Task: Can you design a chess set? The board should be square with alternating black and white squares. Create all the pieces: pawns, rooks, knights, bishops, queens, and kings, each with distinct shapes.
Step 796:
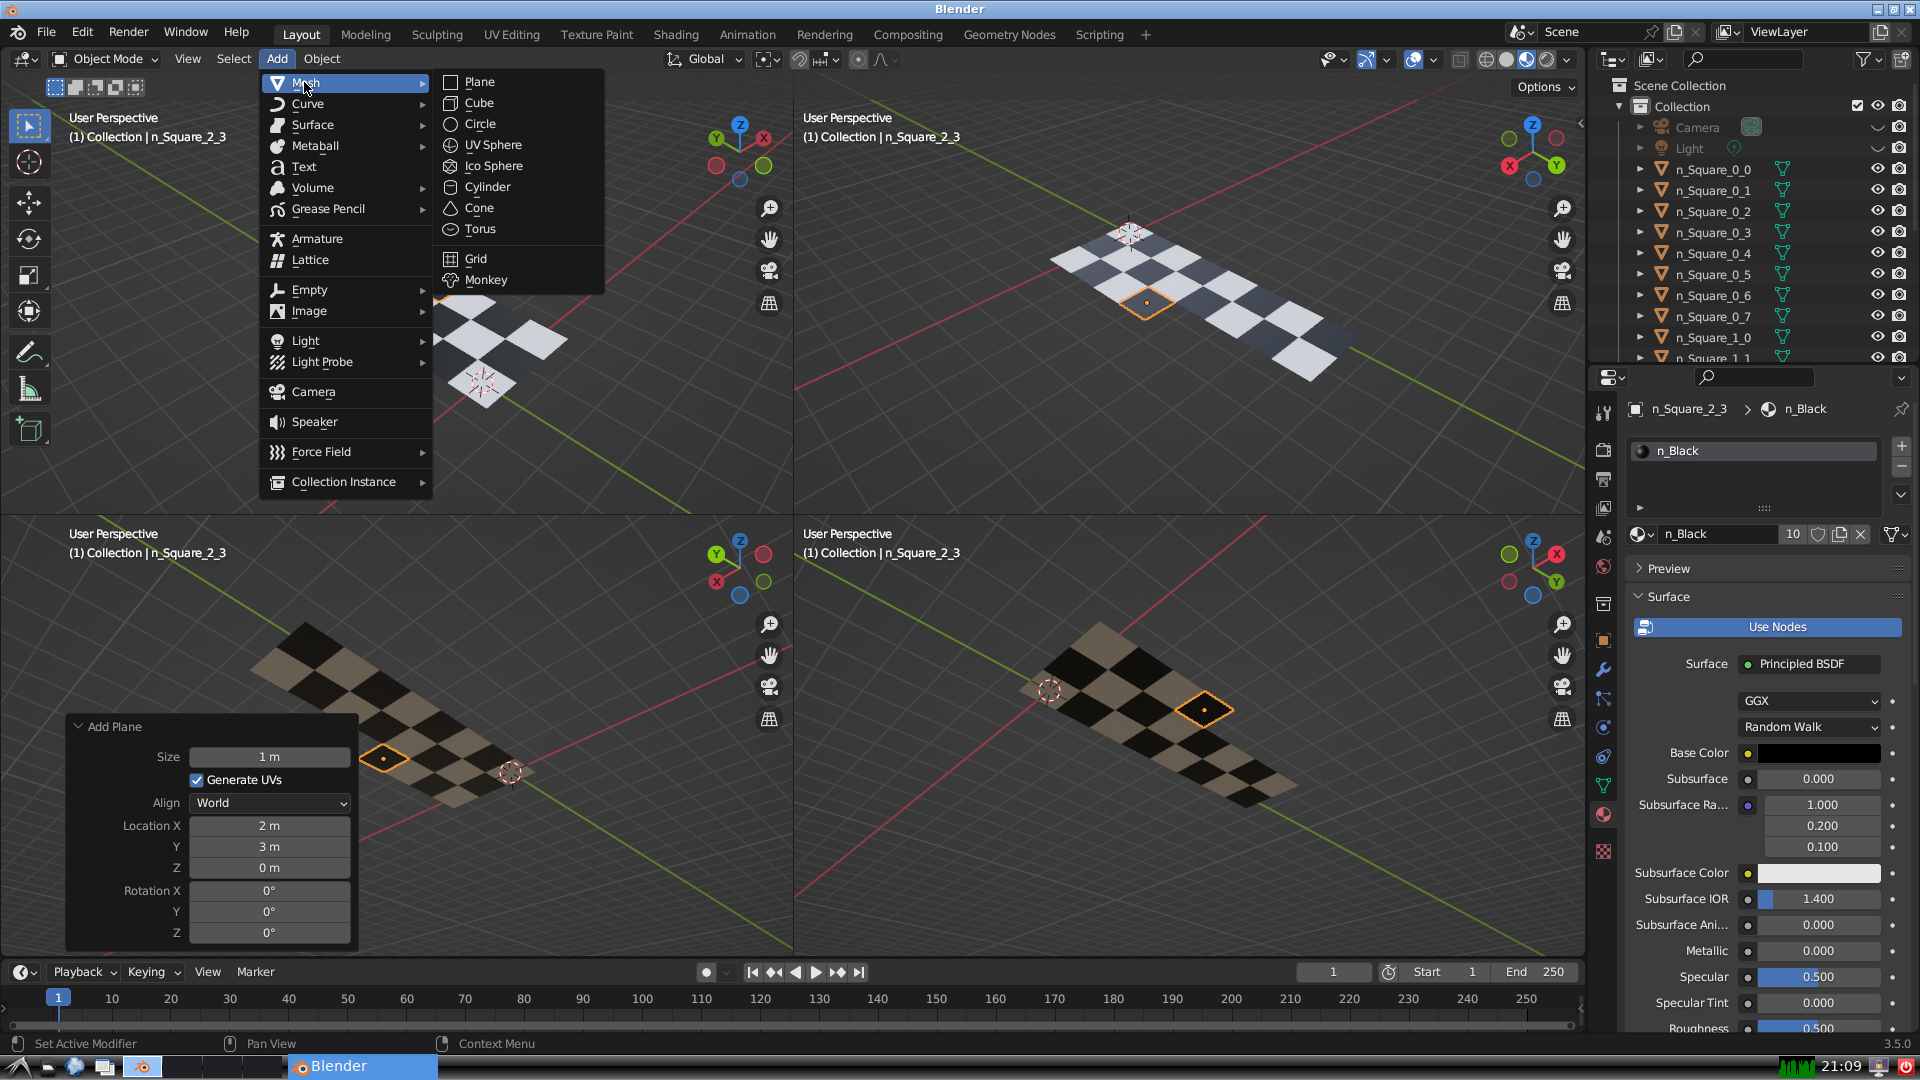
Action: {"mouse_move": [499, 79]}